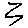
Label: zigzag